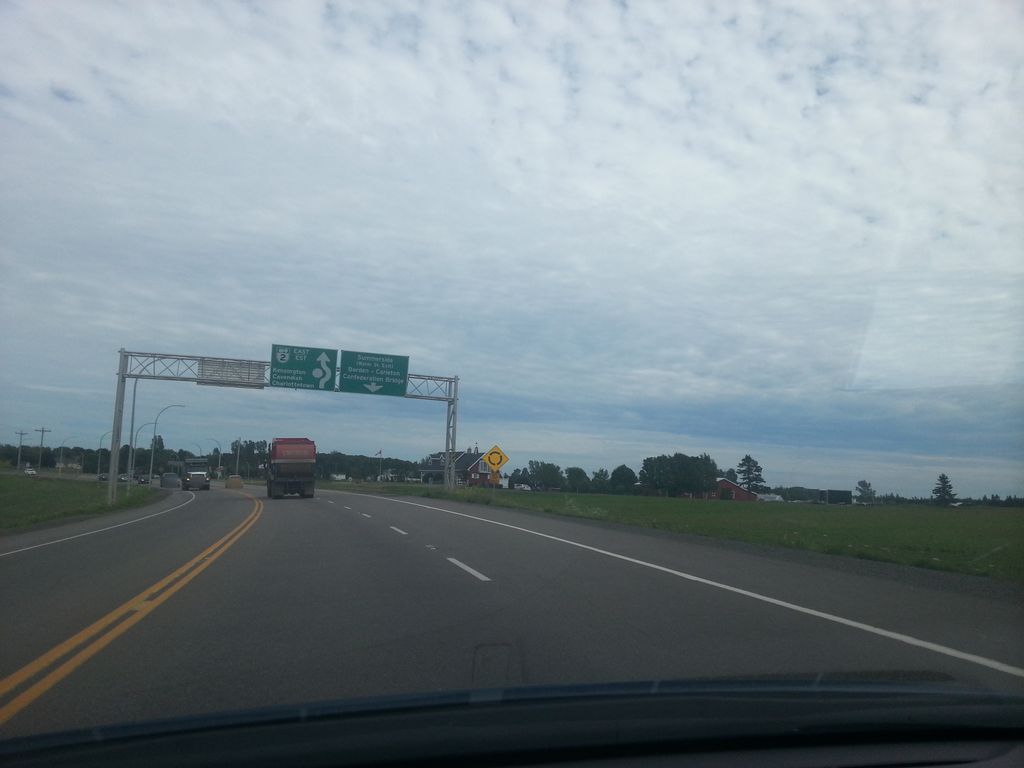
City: charlottetown